Interaction volume radius: 5 \u00c5
Interaction volume height: 10 \u00c5
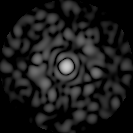
Disorder parameter: 0.8629